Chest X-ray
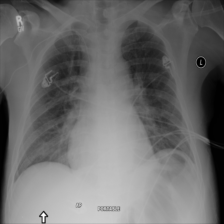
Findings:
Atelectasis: positive
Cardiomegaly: negative
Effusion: negative
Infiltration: negative
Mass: negative
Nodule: negative
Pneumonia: negative
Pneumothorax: negative
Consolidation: negative
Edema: negative
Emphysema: negative
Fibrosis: negative
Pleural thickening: negative
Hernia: negative